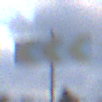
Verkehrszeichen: RichtungstafelnInKurvenGrossRechts
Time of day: SunriseSunset
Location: Outdoor (Suburban)
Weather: PartlyCloudy
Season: NotSpecified
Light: Natural